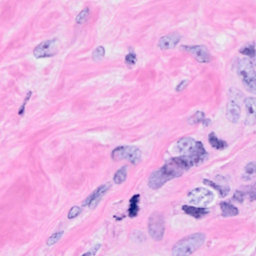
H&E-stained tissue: Breast